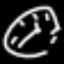
Label: clock